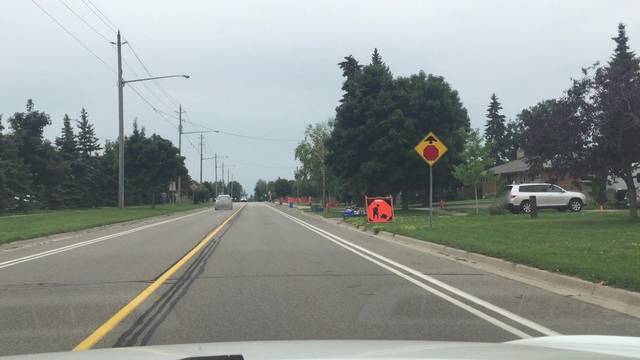
Region: Canada
Coordinates: 43.905, -78.786